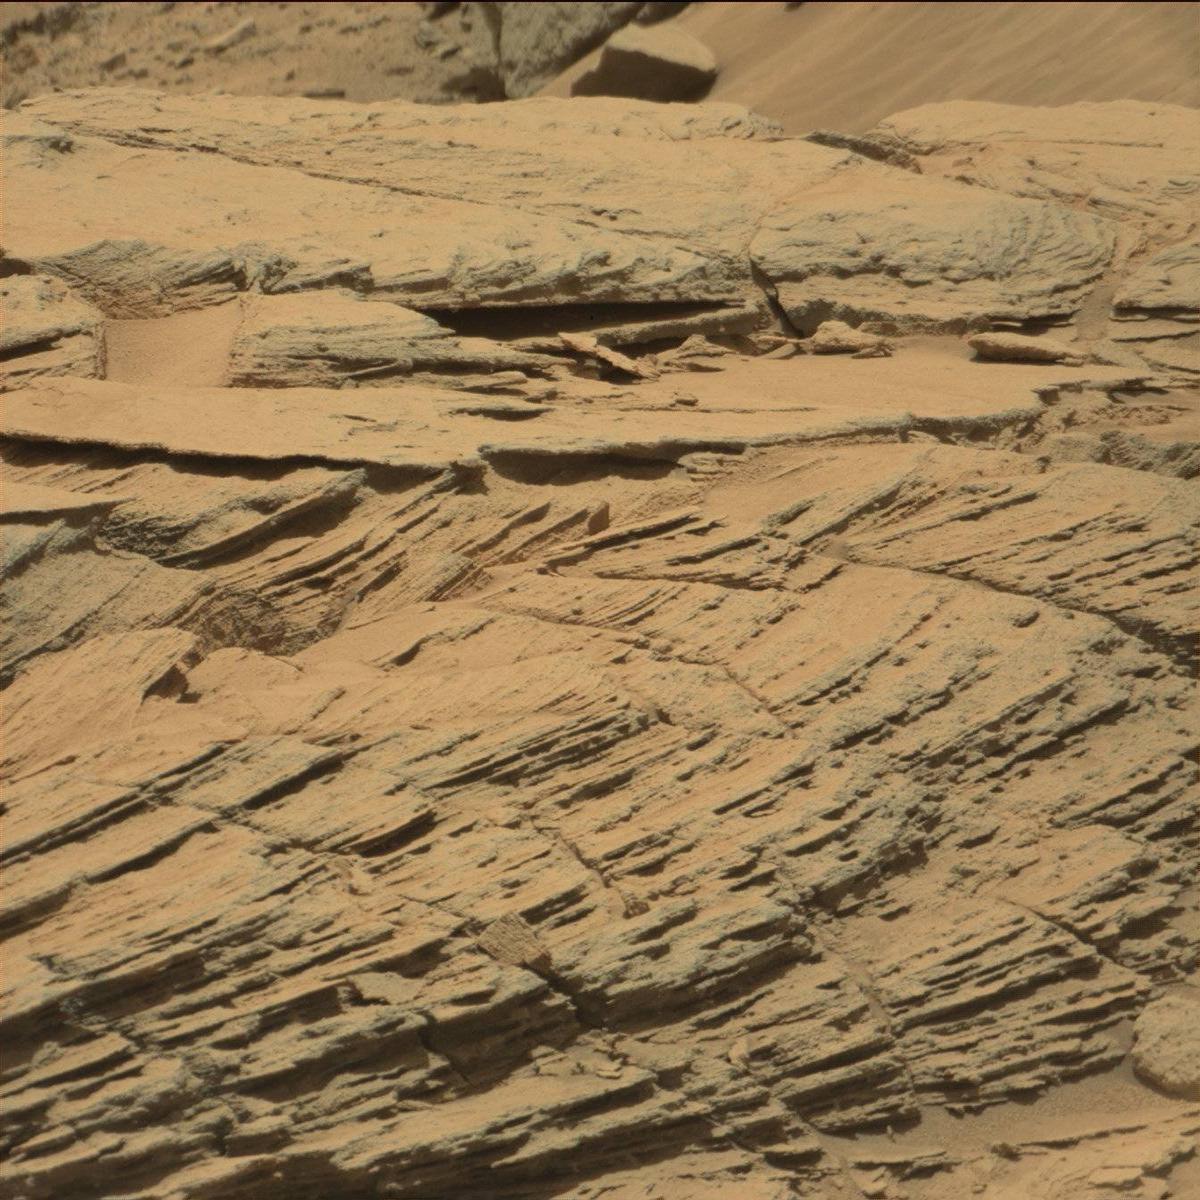
Terrain classes present: Bedrock, Sand / Soil